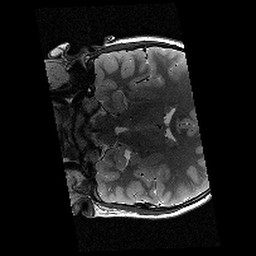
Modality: T2w
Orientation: coronal
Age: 9
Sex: female
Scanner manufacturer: siemens
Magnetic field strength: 3 T
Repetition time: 9.23 s
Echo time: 0.067 s